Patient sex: M
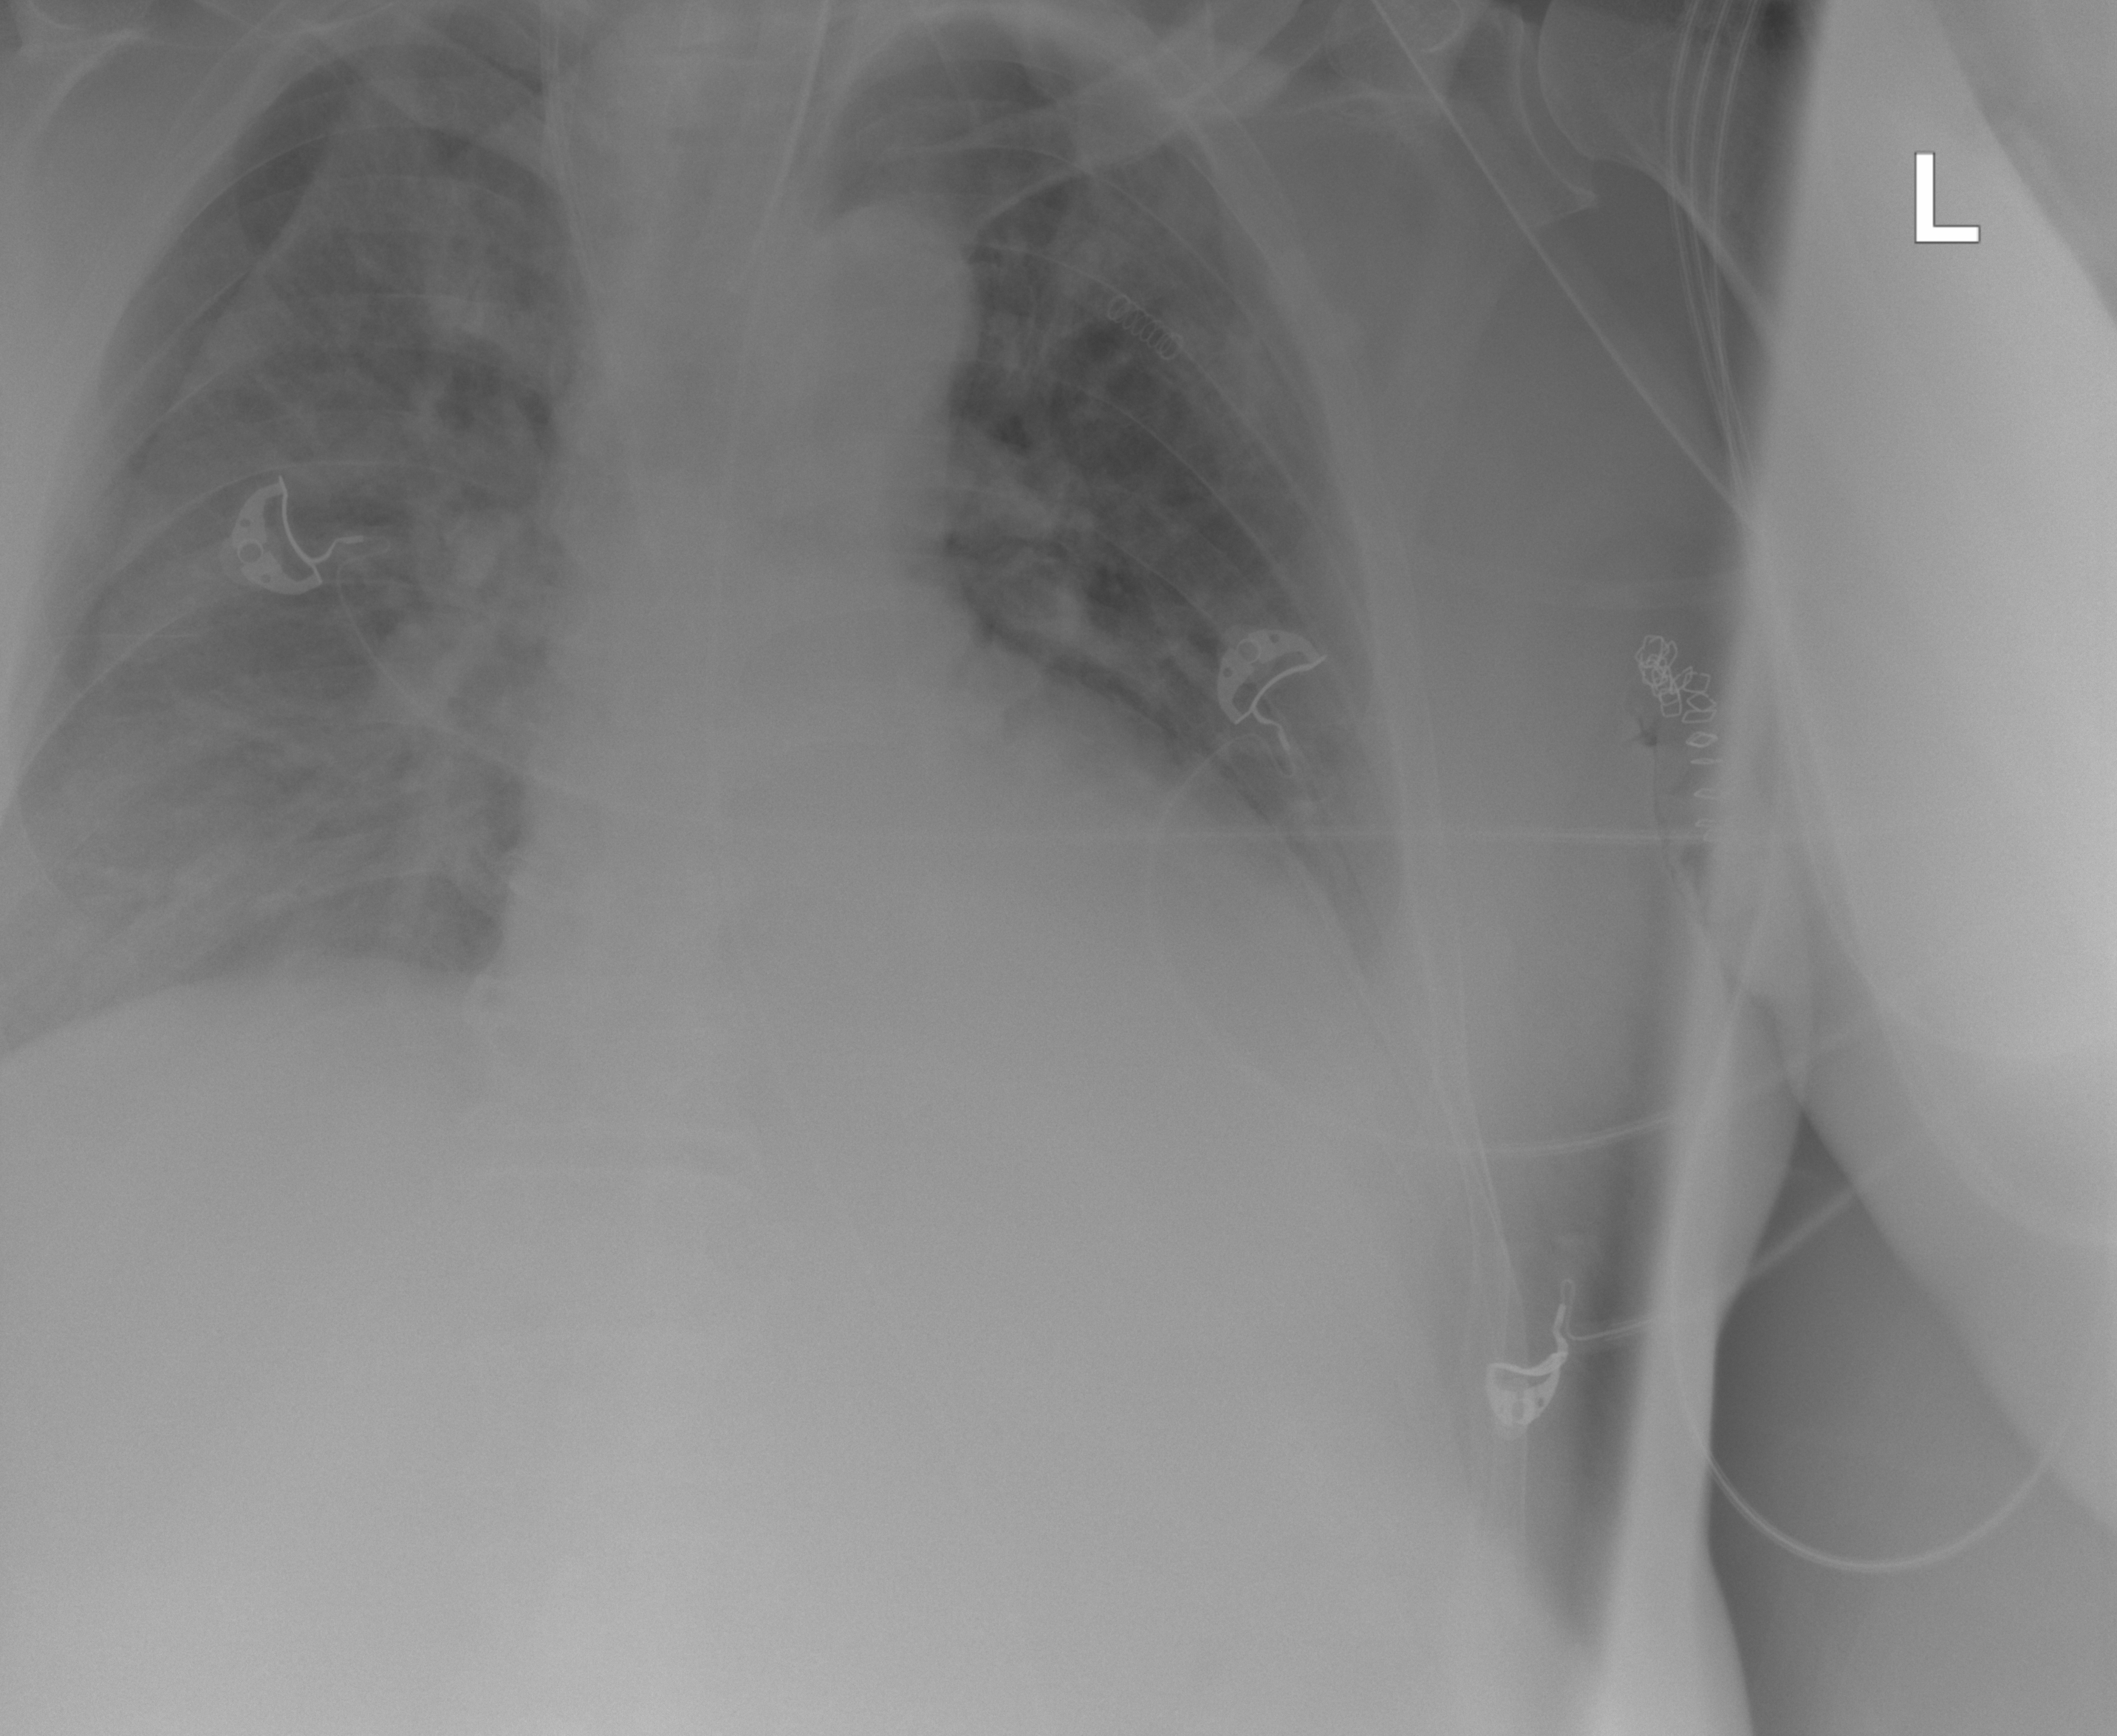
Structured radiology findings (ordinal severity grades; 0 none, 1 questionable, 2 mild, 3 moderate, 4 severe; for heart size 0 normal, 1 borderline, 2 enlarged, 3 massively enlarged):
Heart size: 0
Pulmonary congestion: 0
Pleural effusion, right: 0
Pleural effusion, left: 0
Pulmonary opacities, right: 0
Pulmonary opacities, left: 0
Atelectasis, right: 2
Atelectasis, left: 1